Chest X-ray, PA view. Patient: 24 years old, sex M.
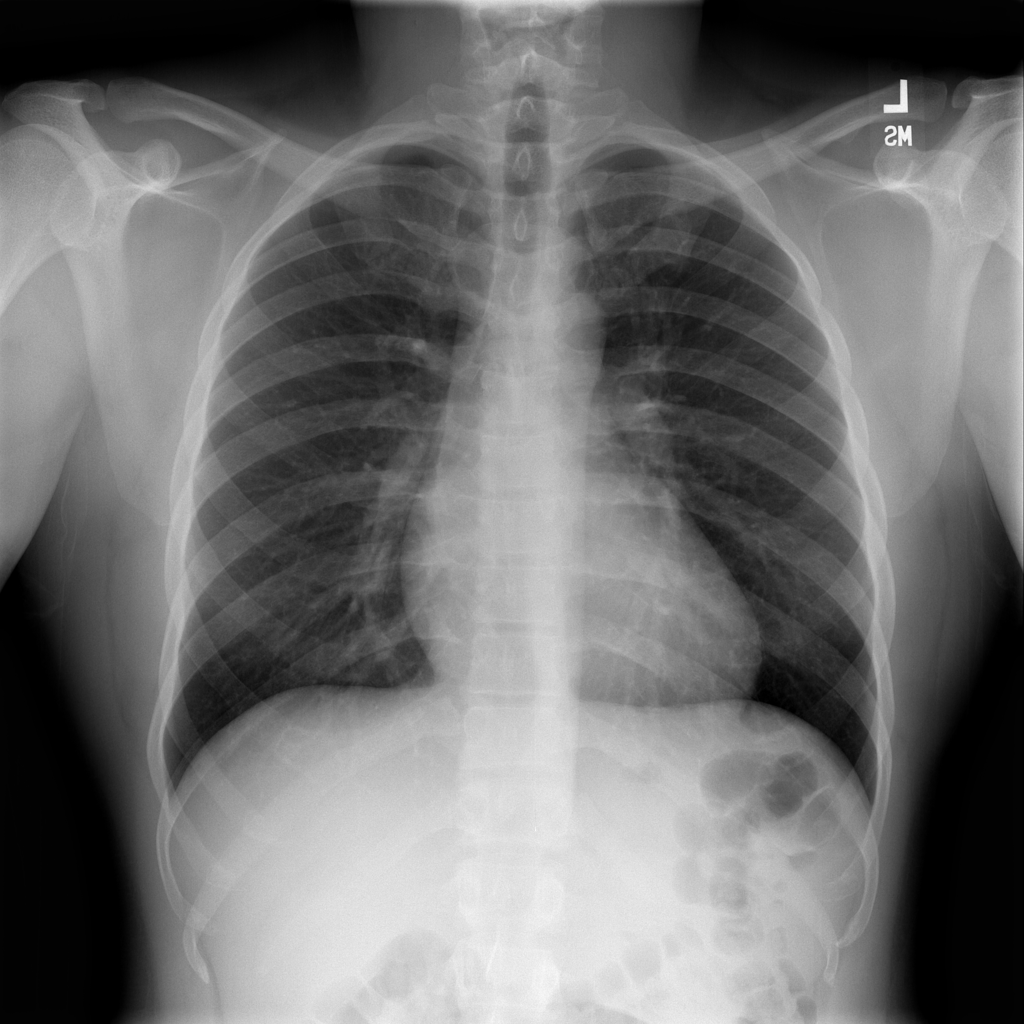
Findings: No Finding